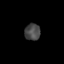
Tissue: skin
Cell type: Epithelial cells
Senescence score: 0.2786
Nuclear area (px): 258
Mean DAPI intensity: 71.089